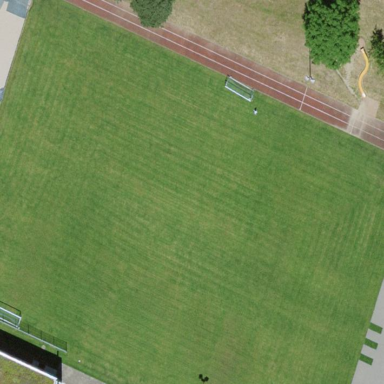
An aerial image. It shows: Athletics pitch for leisure land sports.